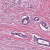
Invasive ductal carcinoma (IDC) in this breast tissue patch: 1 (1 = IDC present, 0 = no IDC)